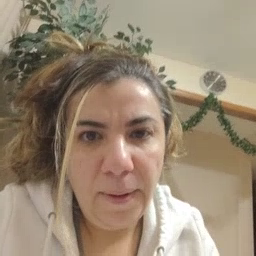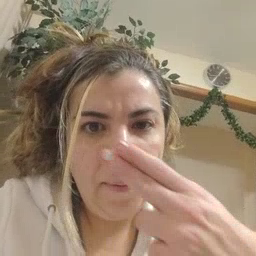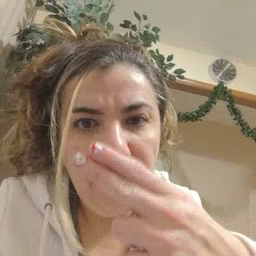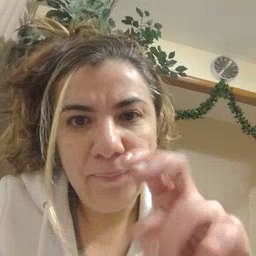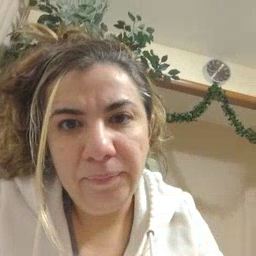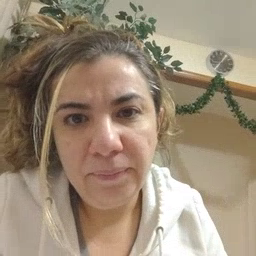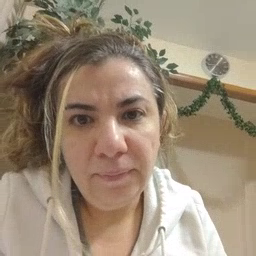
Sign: hen